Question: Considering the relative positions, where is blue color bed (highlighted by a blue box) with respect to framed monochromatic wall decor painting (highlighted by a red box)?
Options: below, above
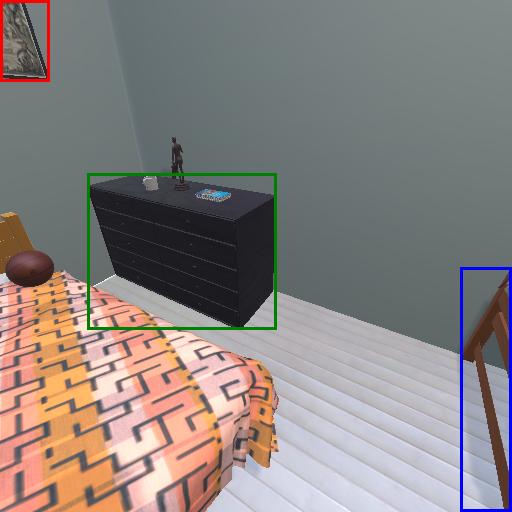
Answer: below